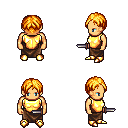
a pixel art fantasy rpg character, male body template, human, tanned skin, gold chest armor, robe skirt, light blonde parted hairstyle, gold boots, dagger, four views (front, back, left, right), 2x2 character sprite sheet, small pixel art, hard edges, no anti-aliasing